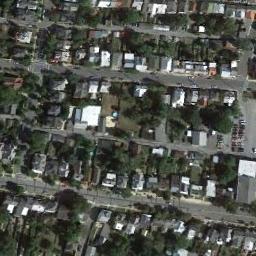
Label: residential